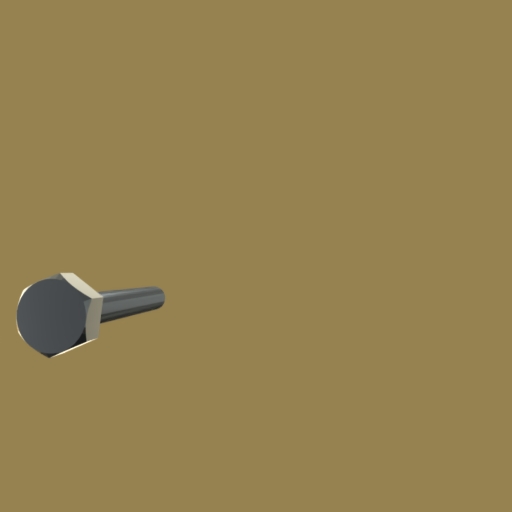
Label: bolt